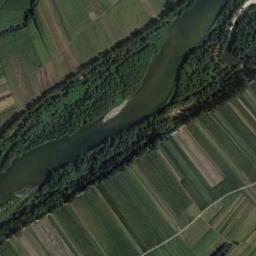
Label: river